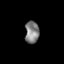
Tissue: skin
Cell type: Epithelial cells
Senescence score: 0.6997
Nuclear area (px): 305
Mean DAPI intensity: 128.239